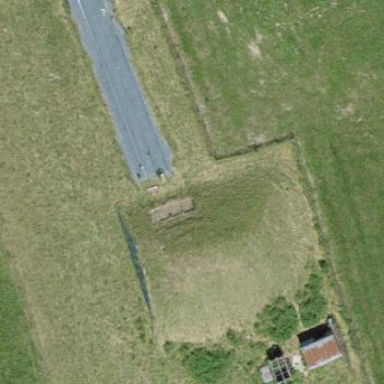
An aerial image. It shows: Shooting range on leisure land pitch.